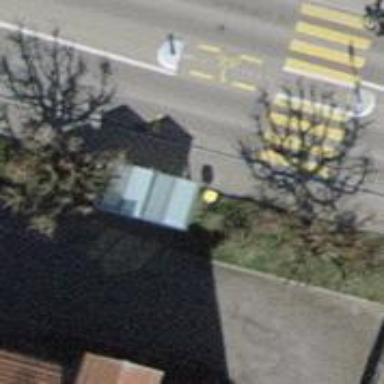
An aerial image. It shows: Bus stop with platform for public transport.